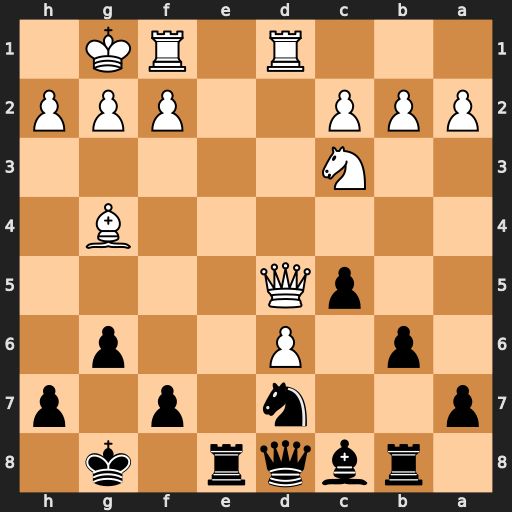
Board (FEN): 1rbqr1k1/p2n1p1p/1p1P2p1/2pQ4/6B1/2N5/PPP2PPP/3R1RK1
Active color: b
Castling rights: -
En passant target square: -
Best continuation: Nf6 Bxc8 Nxd5